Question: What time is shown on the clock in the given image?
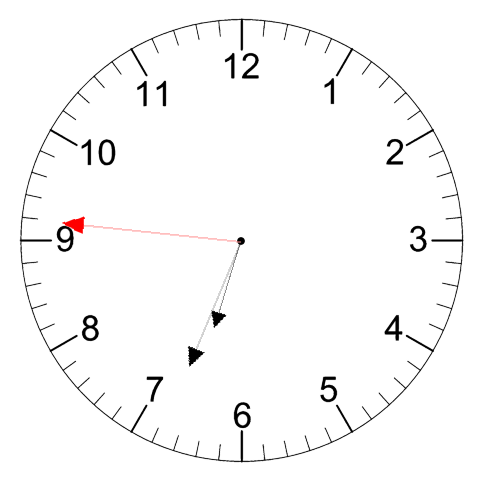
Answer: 06:33:46